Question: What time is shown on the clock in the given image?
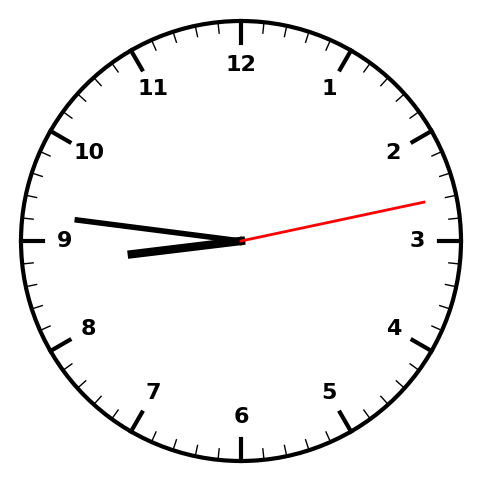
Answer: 08:46:13